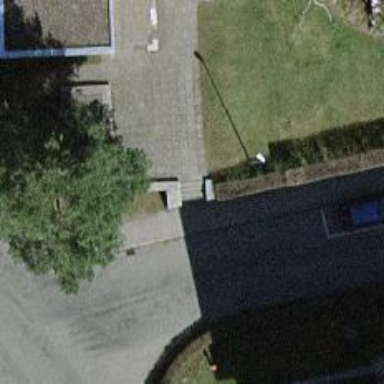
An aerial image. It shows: Road with steps.